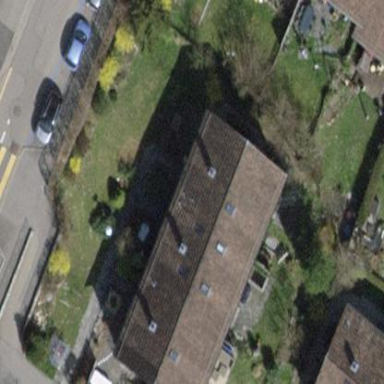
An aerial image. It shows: Gabled roof house.